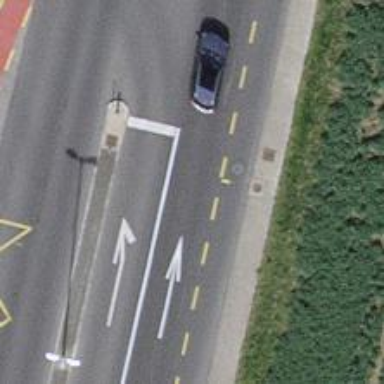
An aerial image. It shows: Secondary road with dedicated cycle lane.